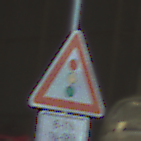
Verkehrszeichen: Lichtzeichenanlage
Zusatzzeichen unten: ZeitangabenOhneBeschraenkungAufWochentage2
Umgebung: Indoor, Urban
Tageszeit: Midday
Wetter: NotSpecified
Licht: Natural
Jahreszeit: NotSpecified
Kontrast: MediumContrast